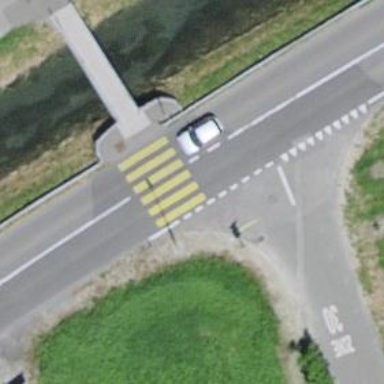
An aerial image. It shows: Marked crossing on the road.